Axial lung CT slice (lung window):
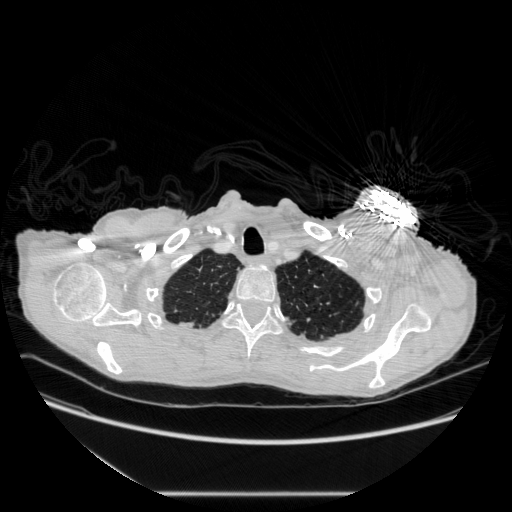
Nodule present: no